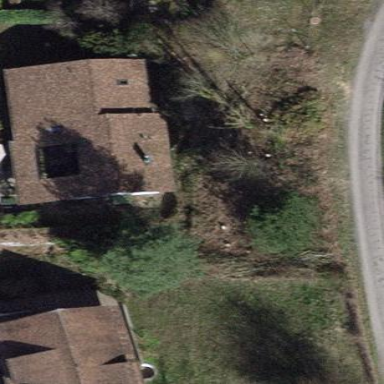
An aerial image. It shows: Detached building.